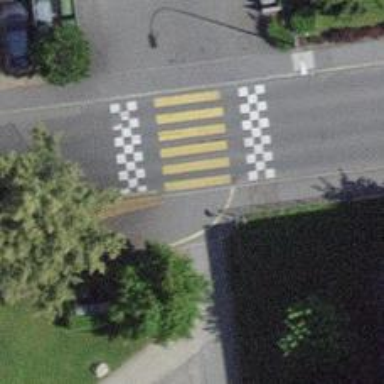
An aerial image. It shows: Kerb serving as barrier.